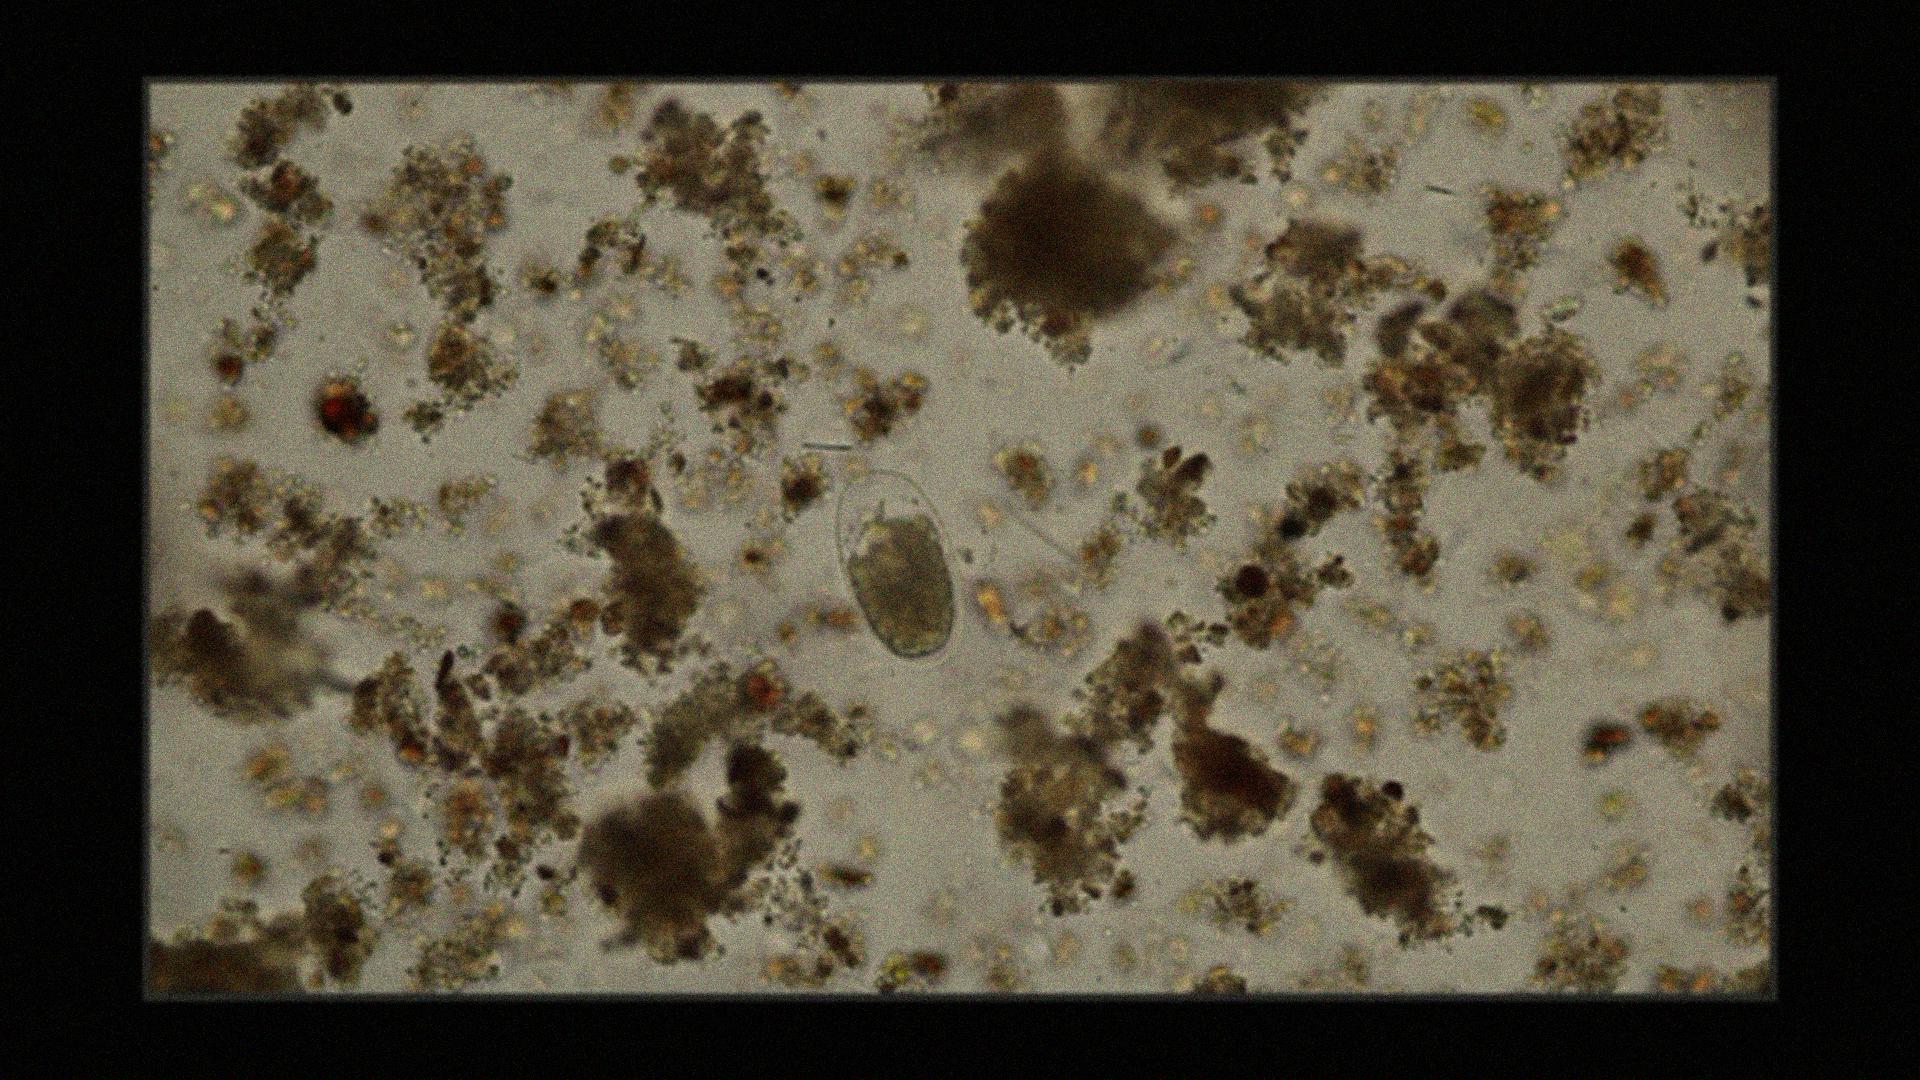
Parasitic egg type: Hookworm egg